Question: Can someone help me figure out how to draw a perfect straight line from given set of points passing through majority (may be 5-6 point out of 20) of these points? Please note that this is not a line fit problem, but perfect line should be drawn (horizontal, vertical or somewhat slanted) between majority of the given points.
Here is MATLAB code:
'''
e=[161 162 193 195 155 40 106 102 125 155 189 192 186 188 185 186 147 148 180 183];
f =[138 92 92 115 258 124 218 114 125 232 431 252 539 463 643 571 582 726 726 676];
figure;scatter(f, e, 5, 'red');
axis ij;
'''
and here is image:

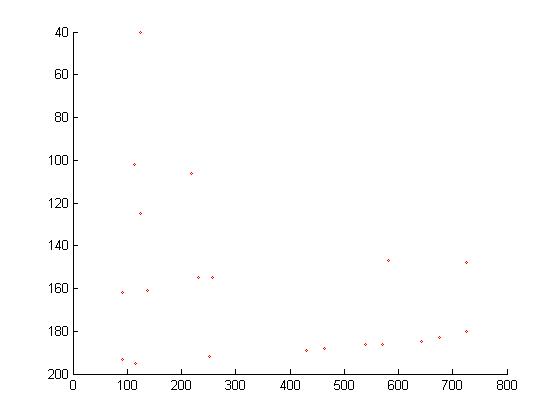
Answer: Since you want the line to go through the majority of points, it sounds quite like a line fitting problem even though you say it isn't. Have you looked at the Theil-Sen estimator (<URL>, which is a linear regression ignoring up to some 30% of the outliers.
If you simply want a line through the extrema you might do something like this:
'''
% Setup data
e = [161 162 193 195 155 40 106 102 125 155 189 192 186 188 185 186 147 148 180 183];
f = [138 92 92 115 258 124 218 114 125 232 431 252 539 463 643 571 582 726 726 676];
% Create scatterplot
figure(1);
scatter(f, e, 5, 'red');
axis ij;
% Fit extrema
[min_e, min_idx_e] = min(e);
[max_e, max_idx_e] = max(e);
[min_f, min_idx_f] = min(f);
[max_f, max_idx_f] = max(f);
% Determine largest range and draw line accordingly
if (max_e-min_e)>(max_f-min_f)
line(f([min_idx_e, max_idx_e]), e([min_idx_e, max_idx_e]), 'color', 'blue')
text(f(max_idx_e), e(max_idx_e), ' Extrema')
else
line(f([min_idx_f, max_idx_f]), e([min_idx_f, max_idx_f]), 'color', 'blue')
text(f(max_idx_f), e(max_idx_f), ' Extrema')
end
% Fit using Theil-Sen estimator
[m, e0] = Theil_Sen_Regress(f', e');
line([min_f, max_f], m*[min_f, max_f]+e0, 'color', 'black')
text(max_f, m*max_f+e0, ' Theil-Sen')
'''
However, as you'll notice neither solution automatically fits the points automatically, simply because there are too many outliers, unless you filter those beforehand. Therefore you probably are better off using the RANSAC algorithm as proposed by Shai and McMa.